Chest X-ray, PA view. Patient: 42 years old, sex M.
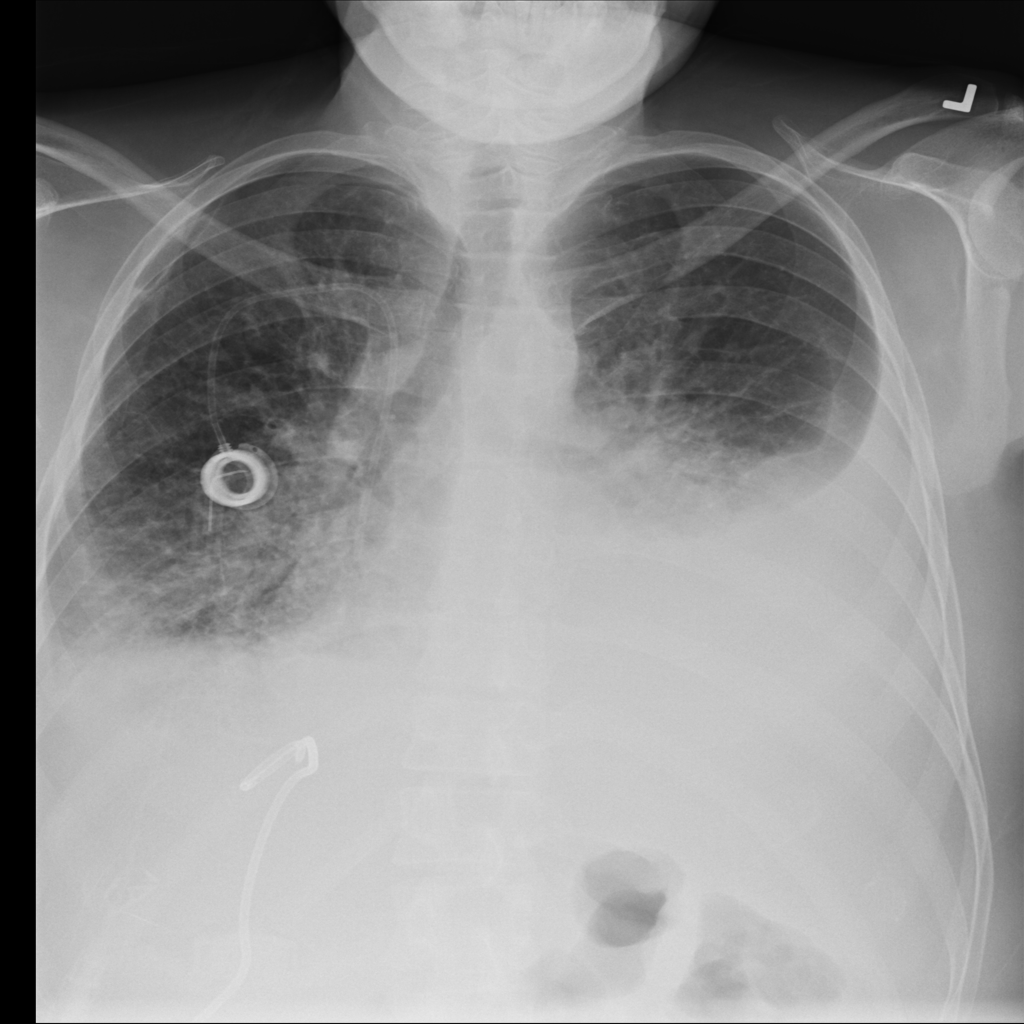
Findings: Atelectasis, Effusion, Infiltration, Pleural_Thickening